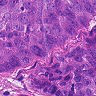
Metastatic tissue present: yes